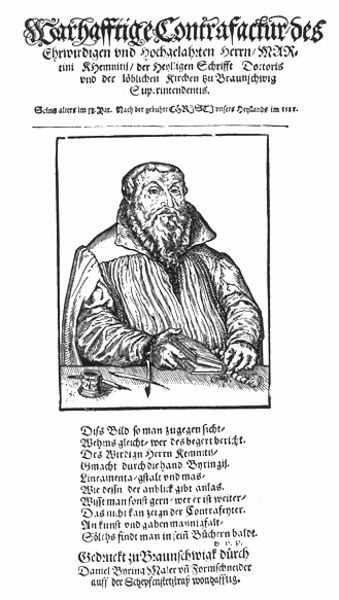
Titel: Bildnis des Martin Chemnitz
Künstler: Daniel Büring
Institution: (Seriendruck)
Schlagwörter: feder, hand, mann, umhang, weiß, sitzen, ausschnitt, finger, grau, mund, nase, profil, schwarz, skizze, stirn, tisch, zeichen, zeichnung, blick, alt, bart, arme, augen, bibel, bärtig, falten, kleidung, kragen, mensch, rahmen, vollbart, ärmel, bild, bildnis, herr, hände, portrait, porträt, gewand, haare, mantel, sitzend, blatt, locken, holzschnitt, schrift, papier, schreibtisch, grafik, graphik, linien, weis, rand, dick, inschrift, brauen, streifen, robe, deutsch, überwurf, fett, alter, buch, kontur, druck, druckgraphik, schraffur, stich, titel, portait, seite, illustration, text, buchstaben, überschrift, stand, stehkragen, fass, pinsel, tinte, buchseite, kiel, lesezeichen, seiten, halbportrait, wams, luther, beleibt, gelehrter, zeilen, schreiber, tintenfass, rosenkranz, fraktur, spruch, geschlungen, schreibfeder, max, federkiel, fester, wörter, abschnitte, reformation, biebel, typenschrift, srich, schwarzweiß weiß, rennaisance, gesetz, schaube, brustportrait, mnn, aufschlagen, schreibzeug, serifen, faktur, fakur, kragen vollbart, schrifttype, standesportrait, geleherter, wahrhaftige contrafactur des, contrafactur, altdeutssch